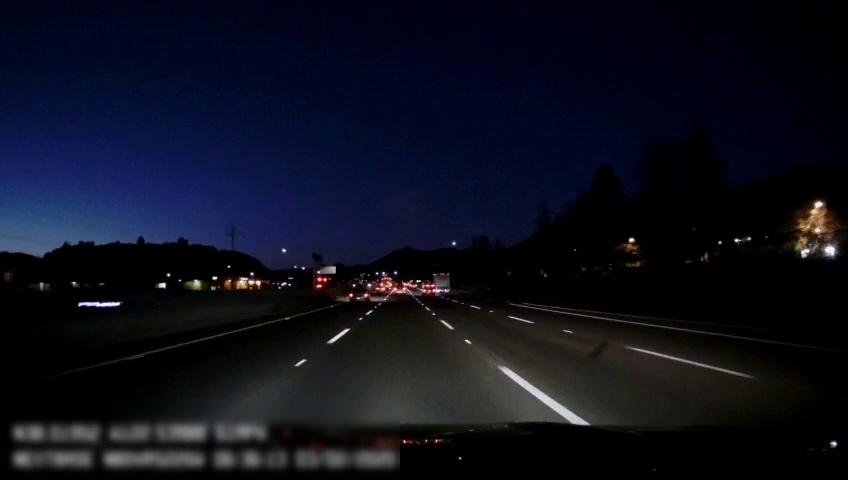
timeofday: Night
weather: Other
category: Drivable Space
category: Vehicles | Car
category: Vehicles | Car
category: Vehicles | Car
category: Vehicles | Truck
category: Vehicles | Car
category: Lanes | Alternate Lane
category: Lanes | Current Lane
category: Lanes | Current Lane
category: Lanes | Alternate Lane
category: Lanes | Alternate Lane
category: Lanes | Alternate Lane